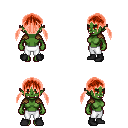
a pixel art fantasy rpg character, female body template, orc, green skin, leather shoulder armor, white pants, red twin-tailed hairstyle, black shoes, four views (front, back, left, right), 2x2 character sprite sheet, small pixel art, hard edges, no anti-aliasing